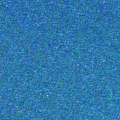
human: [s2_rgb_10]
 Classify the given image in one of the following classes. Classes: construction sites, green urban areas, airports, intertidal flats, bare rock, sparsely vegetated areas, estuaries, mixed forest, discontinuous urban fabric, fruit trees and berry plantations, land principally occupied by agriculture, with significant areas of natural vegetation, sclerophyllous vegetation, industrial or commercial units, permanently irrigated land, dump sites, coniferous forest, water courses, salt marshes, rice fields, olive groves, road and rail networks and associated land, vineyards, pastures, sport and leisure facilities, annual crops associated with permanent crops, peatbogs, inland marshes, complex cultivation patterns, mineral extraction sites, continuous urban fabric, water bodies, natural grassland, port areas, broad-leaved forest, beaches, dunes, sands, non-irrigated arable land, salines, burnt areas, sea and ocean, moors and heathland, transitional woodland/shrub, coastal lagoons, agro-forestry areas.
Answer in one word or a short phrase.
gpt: sea and ocean